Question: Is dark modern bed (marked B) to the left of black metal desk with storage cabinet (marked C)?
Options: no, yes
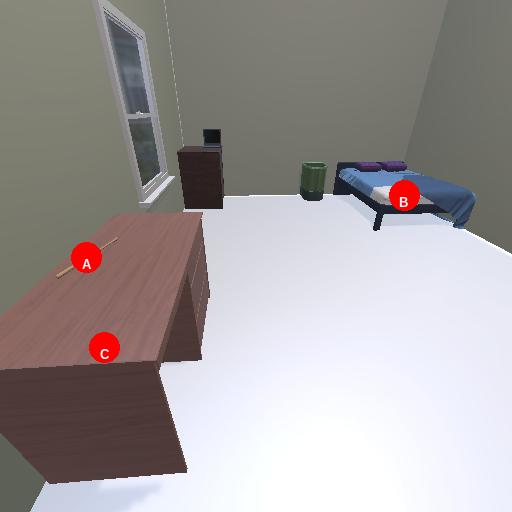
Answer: no